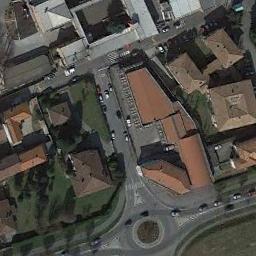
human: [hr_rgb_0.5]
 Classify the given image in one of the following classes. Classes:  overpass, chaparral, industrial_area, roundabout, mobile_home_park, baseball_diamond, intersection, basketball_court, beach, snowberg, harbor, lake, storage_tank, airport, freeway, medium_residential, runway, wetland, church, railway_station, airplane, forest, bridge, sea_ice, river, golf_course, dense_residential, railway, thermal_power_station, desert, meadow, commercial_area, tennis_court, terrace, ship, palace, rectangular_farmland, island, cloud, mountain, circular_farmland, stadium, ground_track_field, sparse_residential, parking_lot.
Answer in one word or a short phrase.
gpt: roundabout